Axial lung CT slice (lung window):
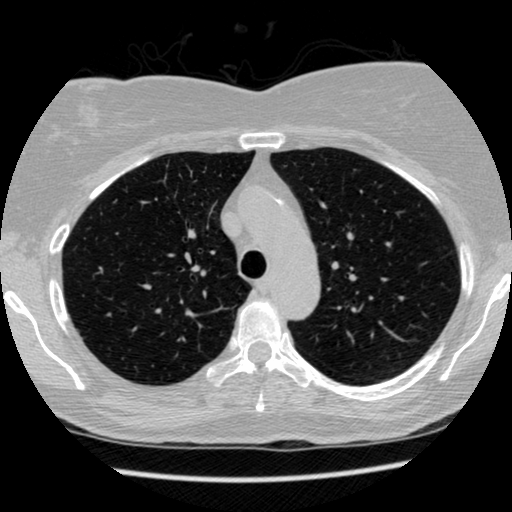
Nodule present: no